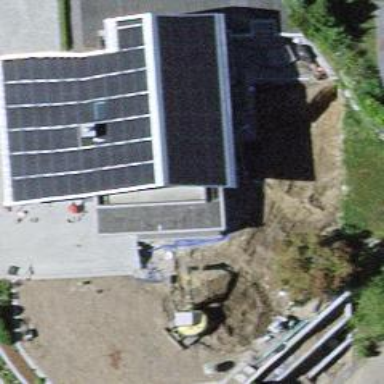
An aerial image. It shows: Solar power generator with photovoltaic panels.